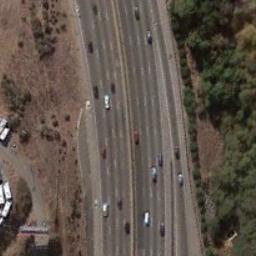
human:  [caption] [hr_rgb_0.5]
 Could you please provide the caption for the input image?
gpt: There is a green field beside the highway .

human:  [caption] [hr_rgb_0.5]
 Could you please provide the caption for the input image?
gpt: A bifurcated freeway goes through the wasteland with some trees and chaparrals and some cars are driving on the freeway .

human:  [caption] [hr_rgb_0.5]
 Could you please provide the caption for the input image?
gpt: The freeway is surrounded by a large desert with some vegetation on the desert and many cars on the freeway .

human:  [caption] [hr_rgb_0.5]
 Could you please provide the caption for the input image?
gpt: The freeway is between the bare land and some trees .

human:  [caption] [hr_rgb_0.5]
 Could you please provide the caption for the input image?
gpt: There are bare land and some bushes near the freeway .